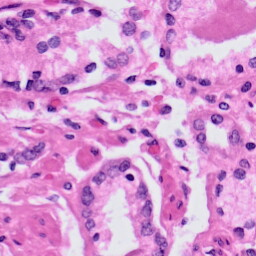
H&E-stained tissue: Prostate